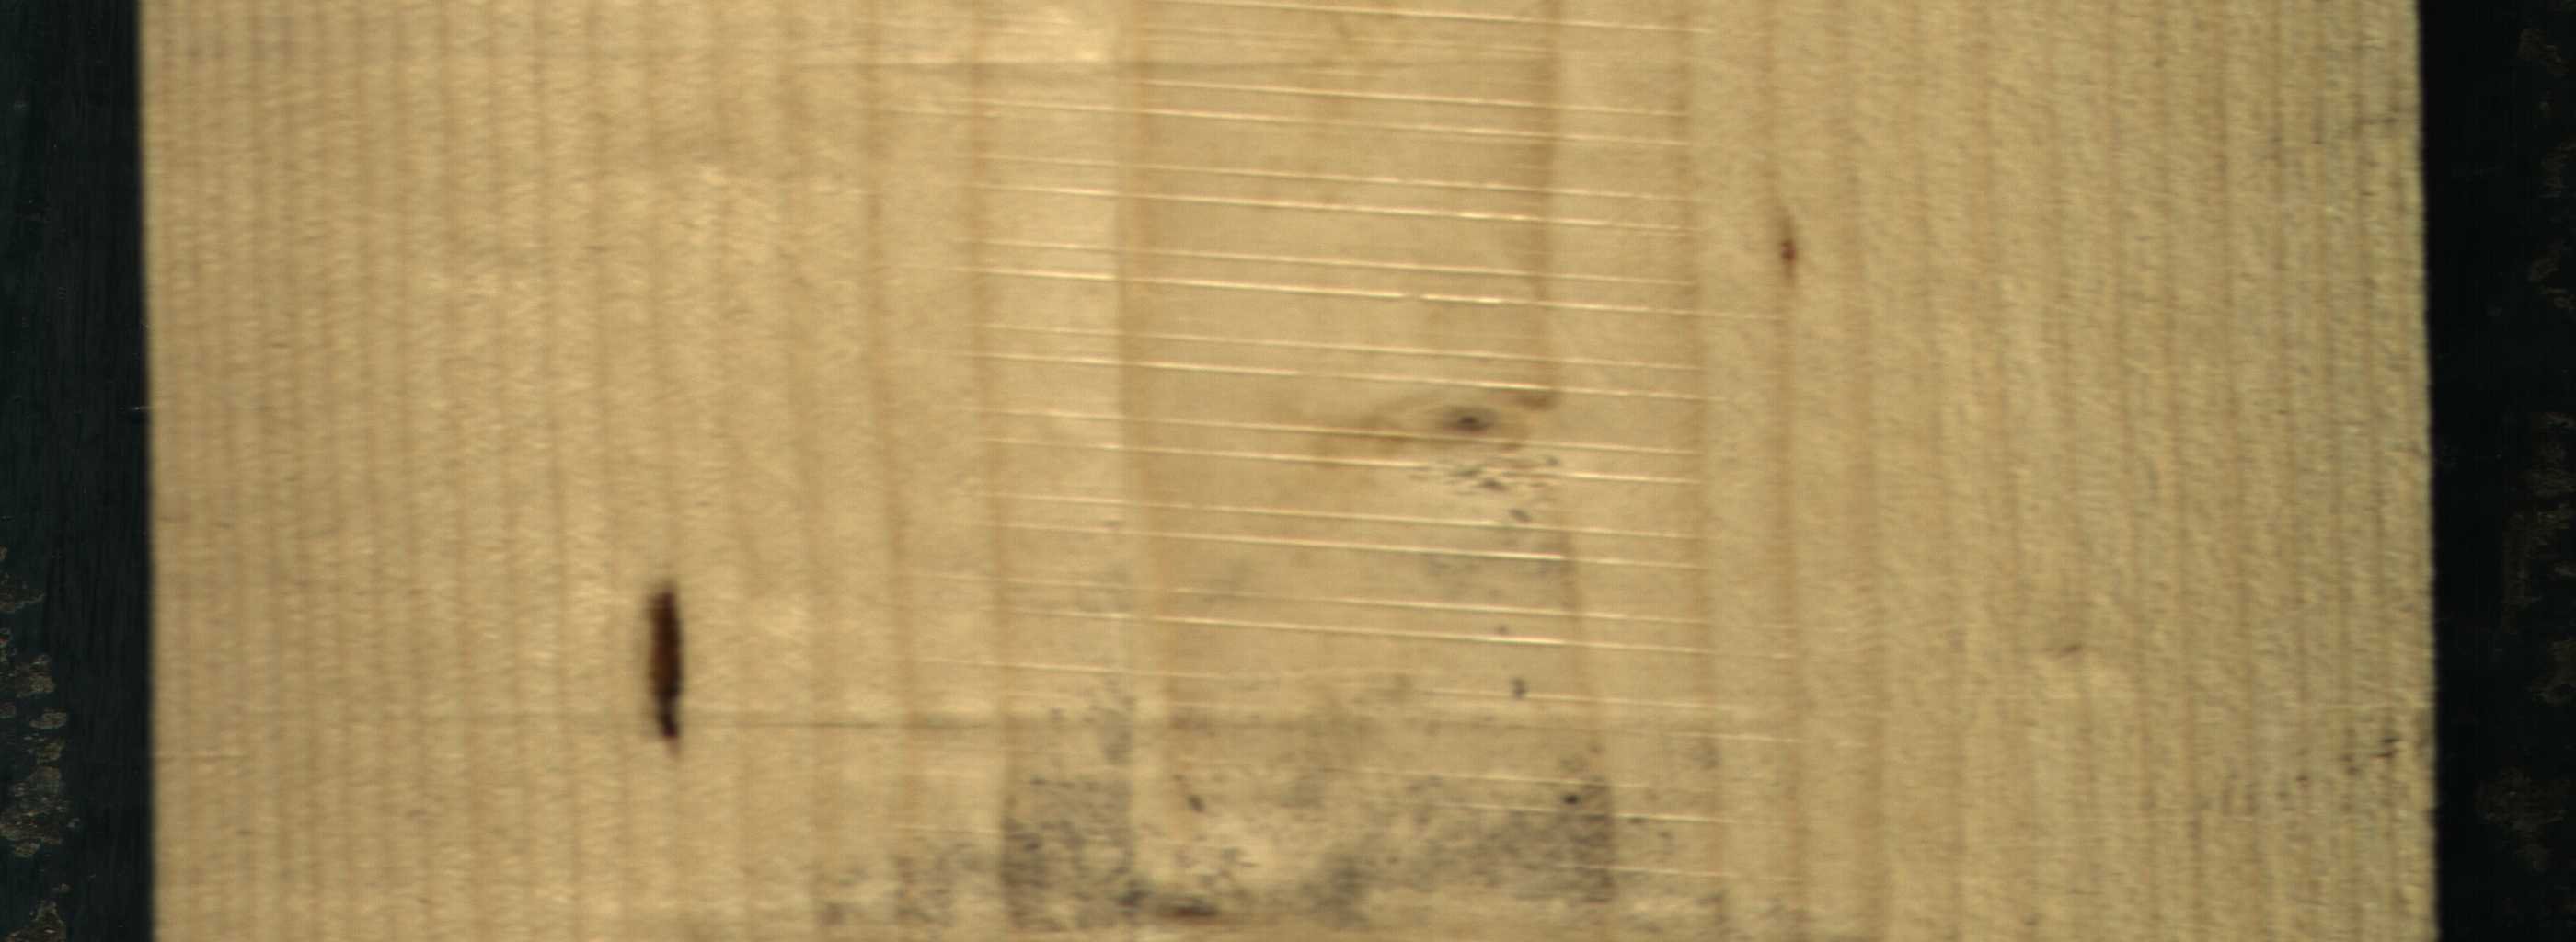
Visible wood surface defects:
resin
Live_Knot